Field crop: maize
Growth stage: 2
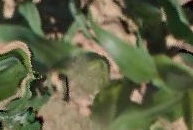
Species: maize